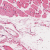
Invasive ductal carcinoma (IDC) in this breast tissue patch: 0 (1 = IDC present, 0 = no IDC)